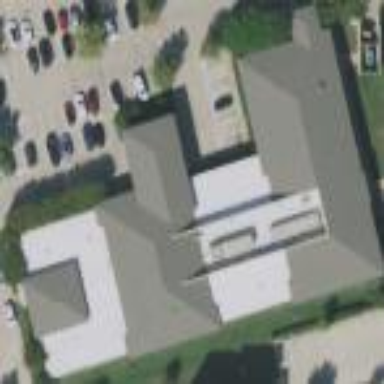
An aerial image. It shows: Commercial building.